【题型】填空题　【知识点】立体几何　【难度】medium
在三棱锥 \(P-ABC\) 中，\(PA \perp\) 底面 \(ABC\)，\(PA = 2\)，\(\angle ABC = 120^\circ\)，\(\triangle ABC\) 的面积为 \(\dfrac{3\sqrt{3}}{2}\)，则三棱锥 \(P-ABC\) 的外接球表面积的最小值为 \(\underline{\quad\quad}\)。
【解答】
【答案】$\boldsymbol{28\pi}$

【分析】
由面积公式可得 $ac = 6$，由余弦定理结合基本不等式可求 $b \ge 3\sqrt{2}$，根据正弦定理可得 $\triangle ABC$ 外接圆半径 $r$，由勾股定理即可求解。

【详解】
如图，取 $\triangle ABC$ 的外接圆圆心 $H$，过点 $H$ 作平面 $ABC$ 的垂线，

则三棱锥 $P-ABC$ 的外接球的球心 $O$ 在该垂线上，且 $OH = 1$。

在 $\triangle ABC$ 中，$S_{\triangle ABC} = \dfrac{1}{2}ac\sin B = \dfrac{\sqrt{3}}{4}ac = \dfrac{3\sqrt{3}}{2}$，即 $ac = 6$，

所以 $b^2 = a^2 + c^2 - 2ac\cos B \ge 2ac - 2ac \cdot \left(-\dfrac{1}{2}\right) = 18$，
即 $b \ge 3\sqrt{2}$（当且仅当 $a = c$ 时取等号），

设 $\triangle ABC$ 外接圆半径为 $r$，由正弦定理得 $2r = \dfrac{b}{\sin B} \ge 2\sqrt{6}$，即 $r \ge \sqrt{6}$，

所以外接球的半径 $R = \sqrt{r^2 + 1} \ge \sqrt{7}$，则 $S = 4\pi R^2 \ge 28\pi$，

故三棱锥 $P-ABC$ 的外接球表面积的最小值为 $28\pi$。

故答案为：$\boldsymbol{28\pi}$。

【点睛】
方法点睛：解决外接球问题：
(1) 通过球心位置的确定，利用勾股定理列方程求解；
(2) 已知线面垂直，构造矩形模型；
(3) 三个两两垂直的墙角模型，补形成长方体或正方体。
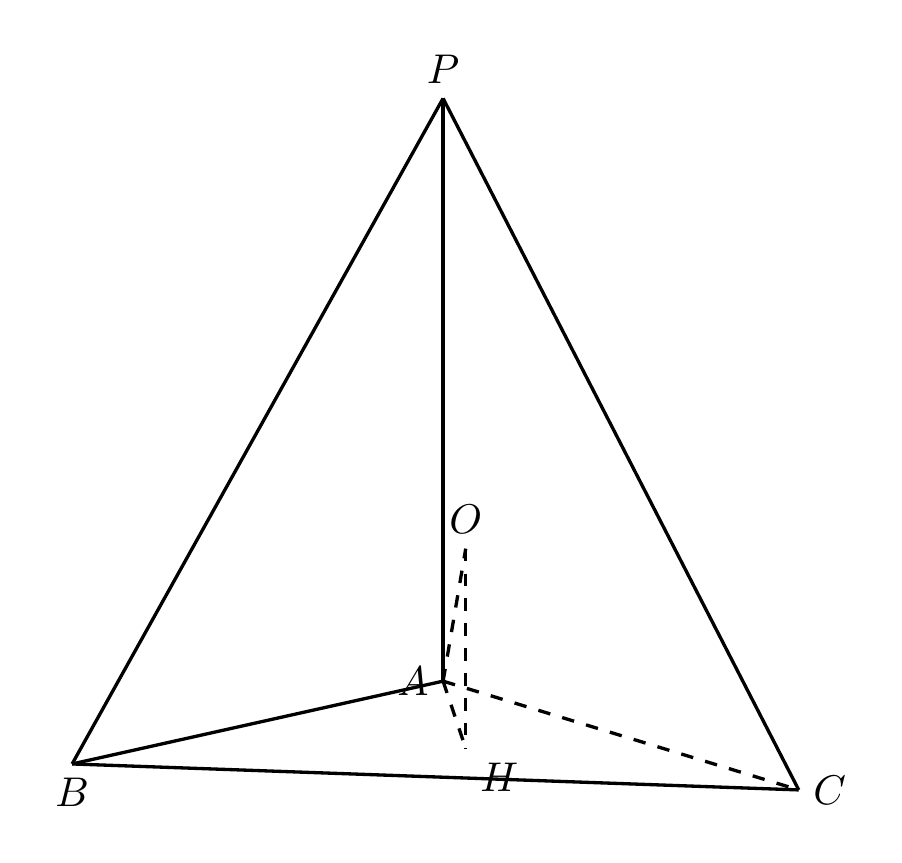